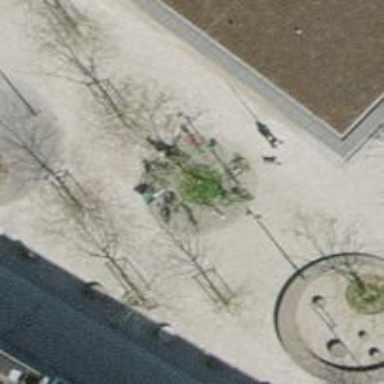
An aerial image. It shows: Bicycle parking area with stands available.